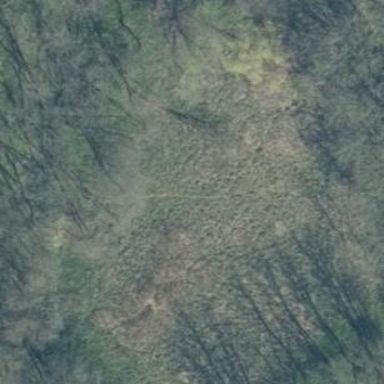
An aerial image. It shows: Clearing area.